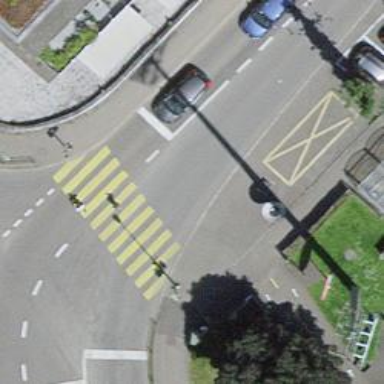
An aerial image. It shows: Road with traffic signals controlling the flow of traffic.